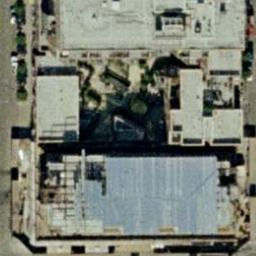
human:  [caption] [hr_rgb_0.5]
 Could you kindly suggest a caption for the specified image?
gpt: There is a road beside many buildings while some cars parked on the roadside .

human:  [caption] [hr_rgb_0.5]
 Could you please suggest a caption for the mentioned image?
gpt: There are many buildings .

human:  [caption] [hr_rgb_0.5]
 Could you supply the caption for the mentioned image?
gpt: A road next to the buildings .

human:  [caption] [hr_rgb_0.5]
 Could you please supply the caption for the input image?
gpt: Buildings and roads .

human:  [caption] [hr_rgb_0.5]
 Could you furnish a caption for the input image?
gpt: Some cars parked on the roadside .